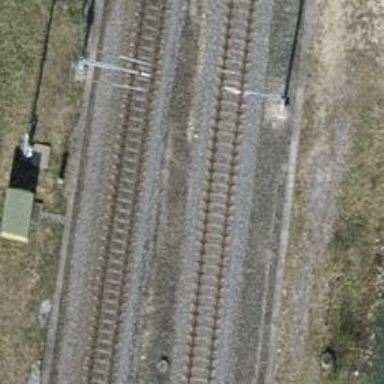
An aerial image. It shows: Railway track with contact lines for electrification.